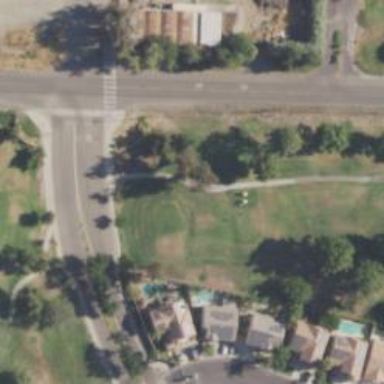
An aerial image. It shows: Path for both road and golf.